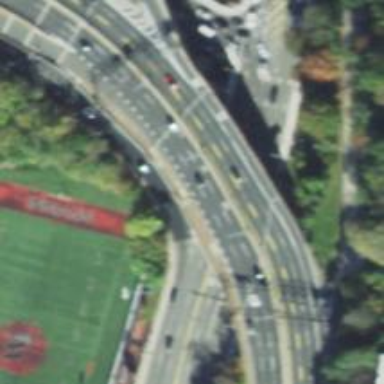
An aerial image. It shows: Urban freeway expressway bridge.